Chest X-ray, PA view. Patient: 57 years old, sex F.
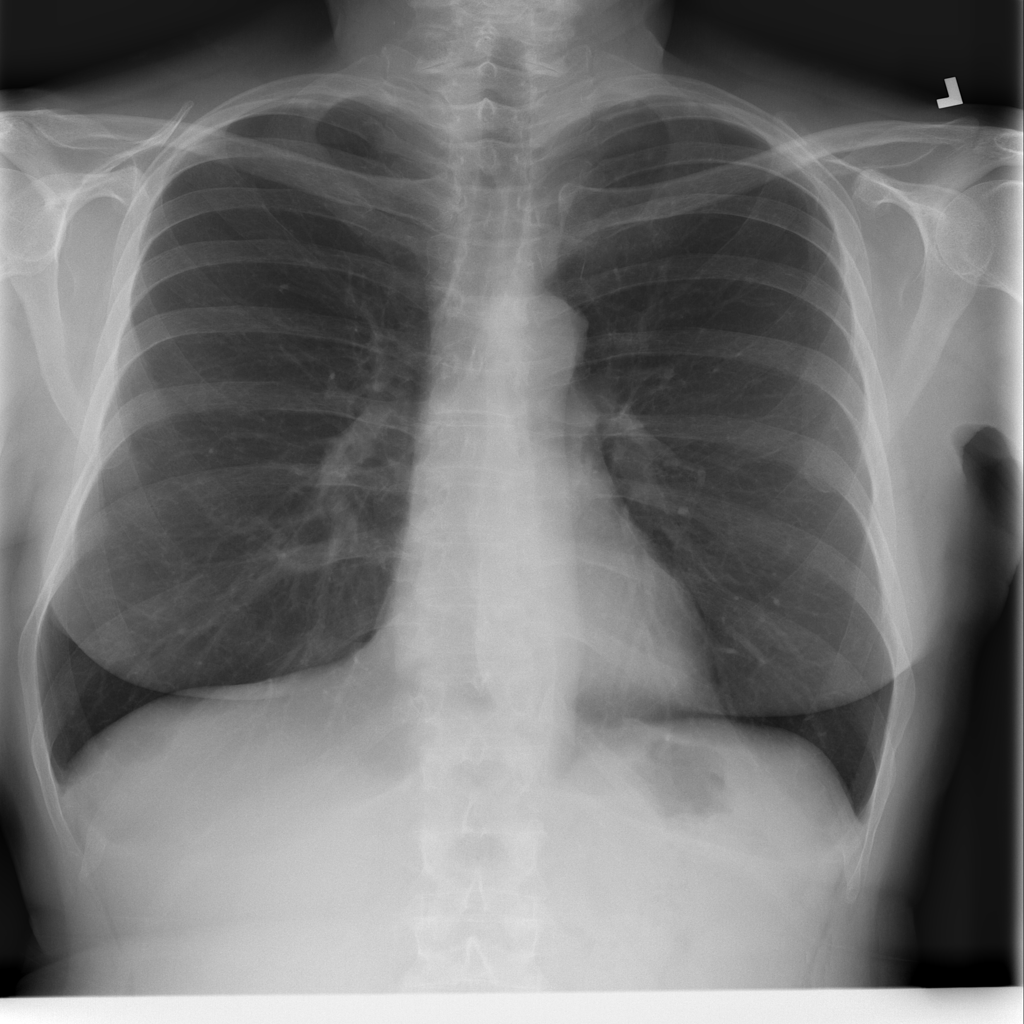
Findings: No Finding